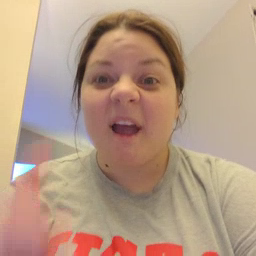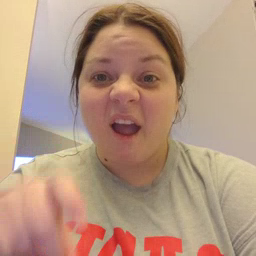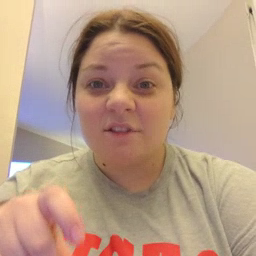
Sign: haveto